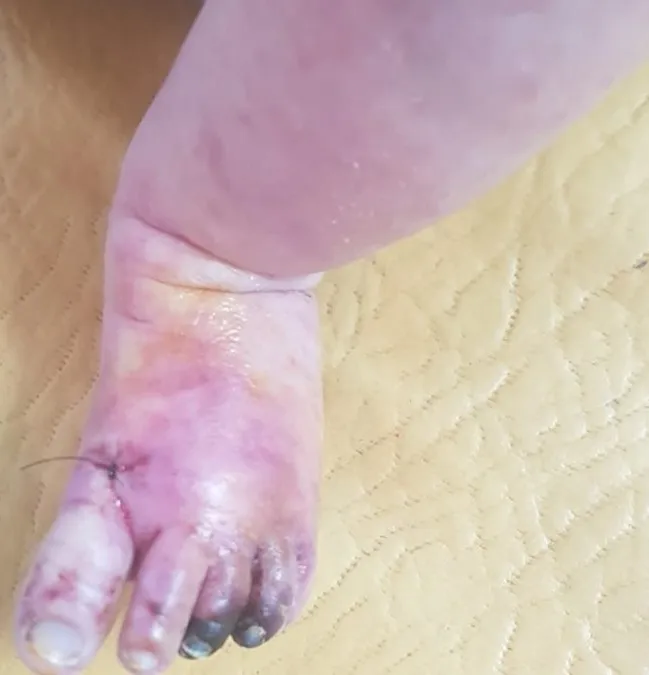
a three months-old infant with acral necroses of the third and fourth left toes.
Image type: medical_photograph (skin_photograph)